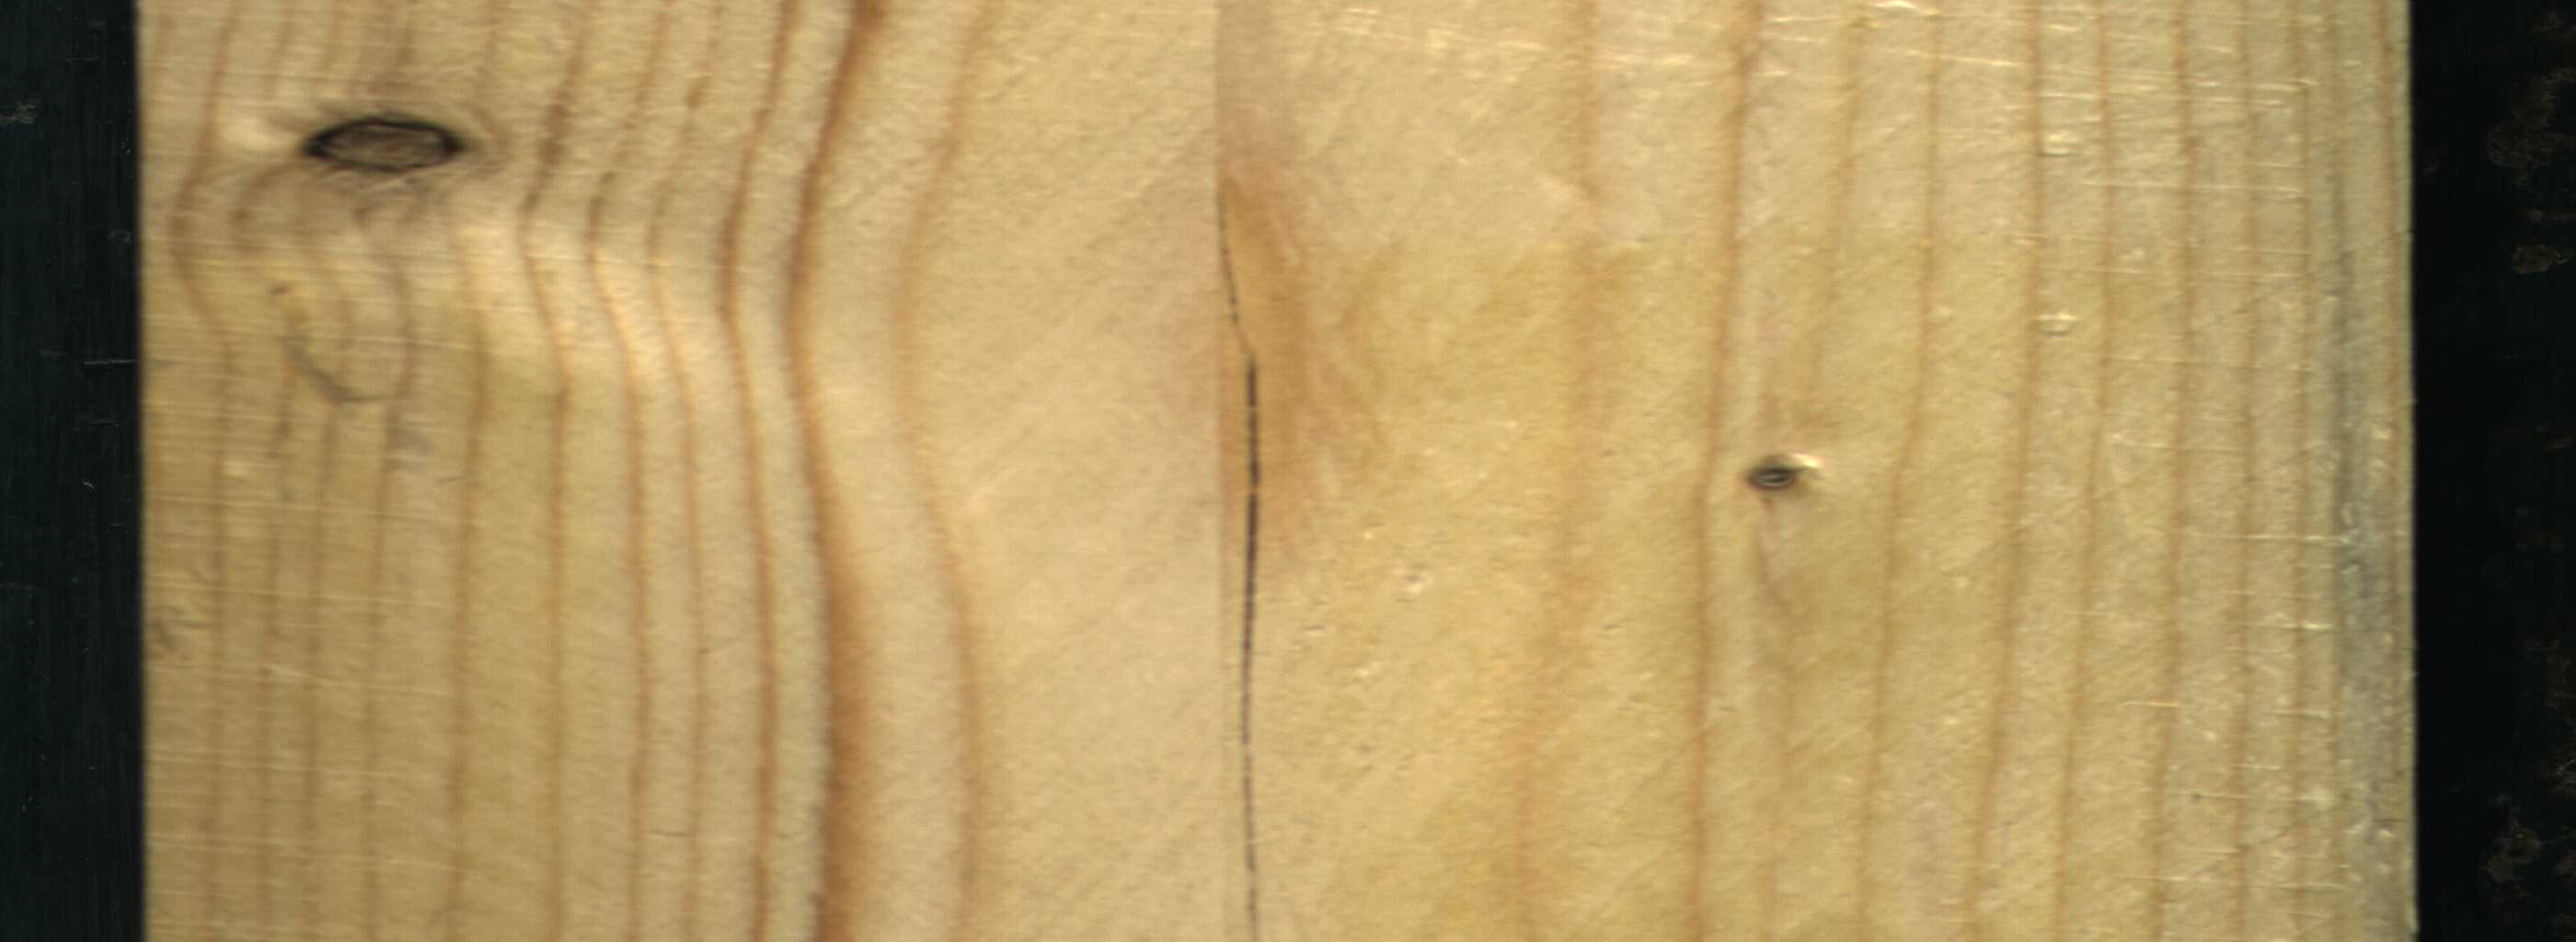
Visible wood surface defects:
Crack
Dead_Knot
Dead_Knot